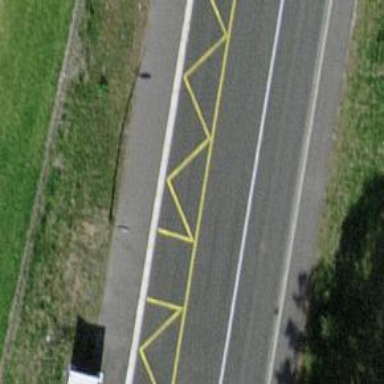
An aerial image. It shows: Platform for public transport on the road.